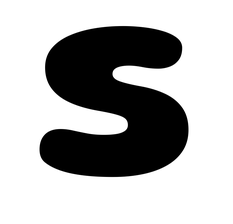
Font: Gluten_Bold